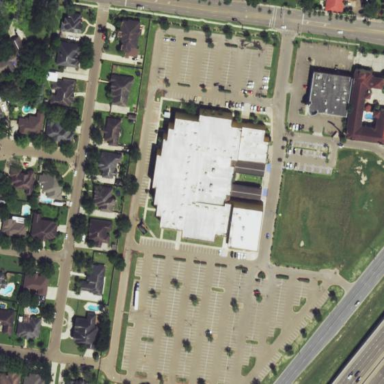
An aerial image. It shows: Commercial building that functions as cinema.